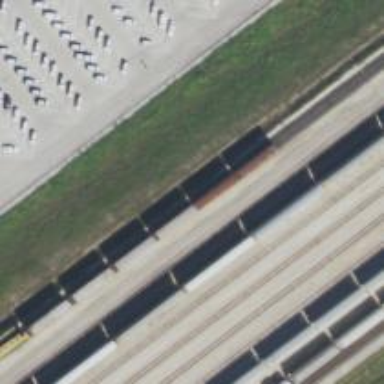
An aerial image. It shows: Railway yard.